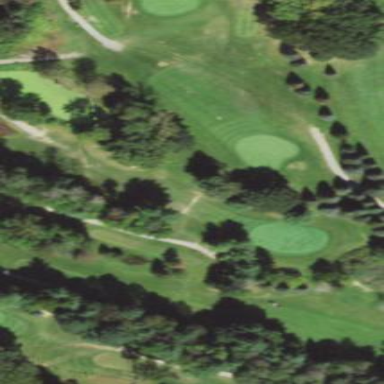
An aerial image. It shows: Golf pitch.